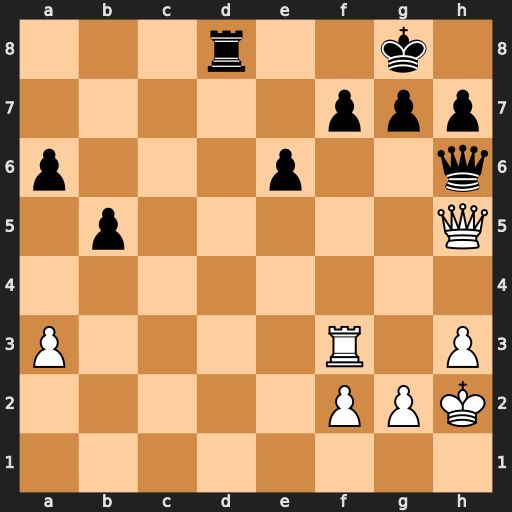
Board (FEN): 3r2k1/5ppp/p3p2q/1p5Q/8/P4R1P/5PPK/8
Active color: w
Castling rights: -
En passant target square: -
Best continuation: Qxf7+ Kh8 Qf8+ Rxf8 Rxf8#